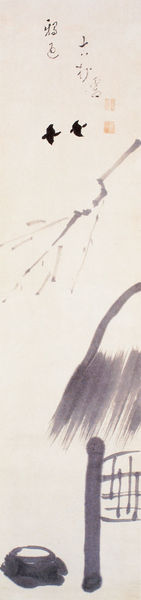
Titel: Krähen im Dorf (Crows in the Village)
Künstler: Eto Reigen
Schlagwörter: baum, ausschnitt, fenster, schwarz, gebäude, haus, rot, zaun, hochformat, ornament, stein, ast, vögel, holzschnitt, japan, schrift, abstrakt, auto, schmal, japanisch, schriftzeichen, pfosten, tusche, strohdach, pfahl, zweig, schwarzweiß, stempel, litographie, buchdruck, rolle, china, matisse, tuschezeichnung, fögel, vögek, japanische schrift